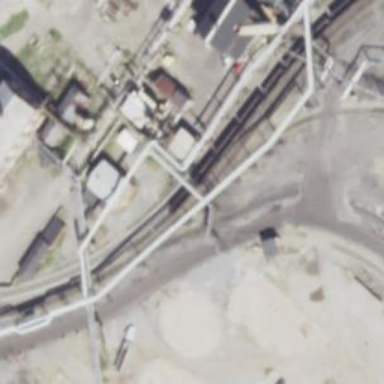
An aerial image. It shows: Rail spur service.